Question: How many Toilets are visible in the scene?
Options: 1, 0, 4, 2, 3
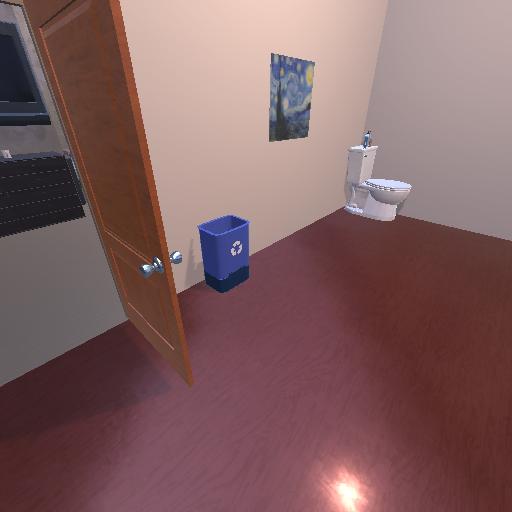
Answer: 1